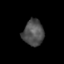
Tissue: skin
Cell type: Epithelial cells
Senescence score: 0.1953
Nuclear area (px): 526
Mean DAPI intensity: 79.329